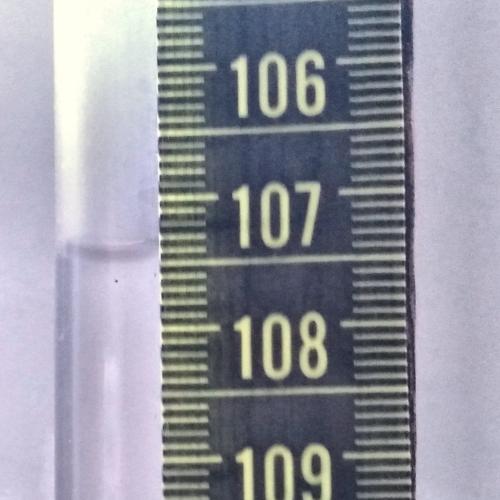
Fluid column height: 107.4 cm